Question: I am creating a multi tenant client mobile(Cordova) application. I want to copy the appropriate client files from a folder to the project in deployment time.
I am using WebStorm IDE for development. Project has a folder called branding which contains multiple client specific files in folders. Using WebStorm, I created a new configuration using external tools.
To copy the files in deployment time, I used the command 'xcopy $FileParentDir$brandingbc\*.* $FileParentDir$wwwranding /S /Y'
It says 'cannot run program... CreateProcess error=2, The system cannot find the file specified'

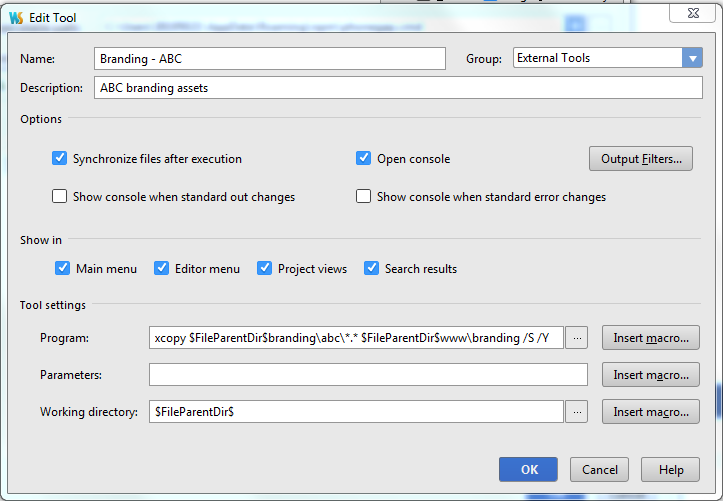
Answer: Please use ''Parameters'' field to specify xcopy options - leave ''xcopy'' as ''Program'' and move ''$FileParentDir$randingbc\*.* $FileParentDir$\wwwranding /S /Y'' to ''Parameters'' field